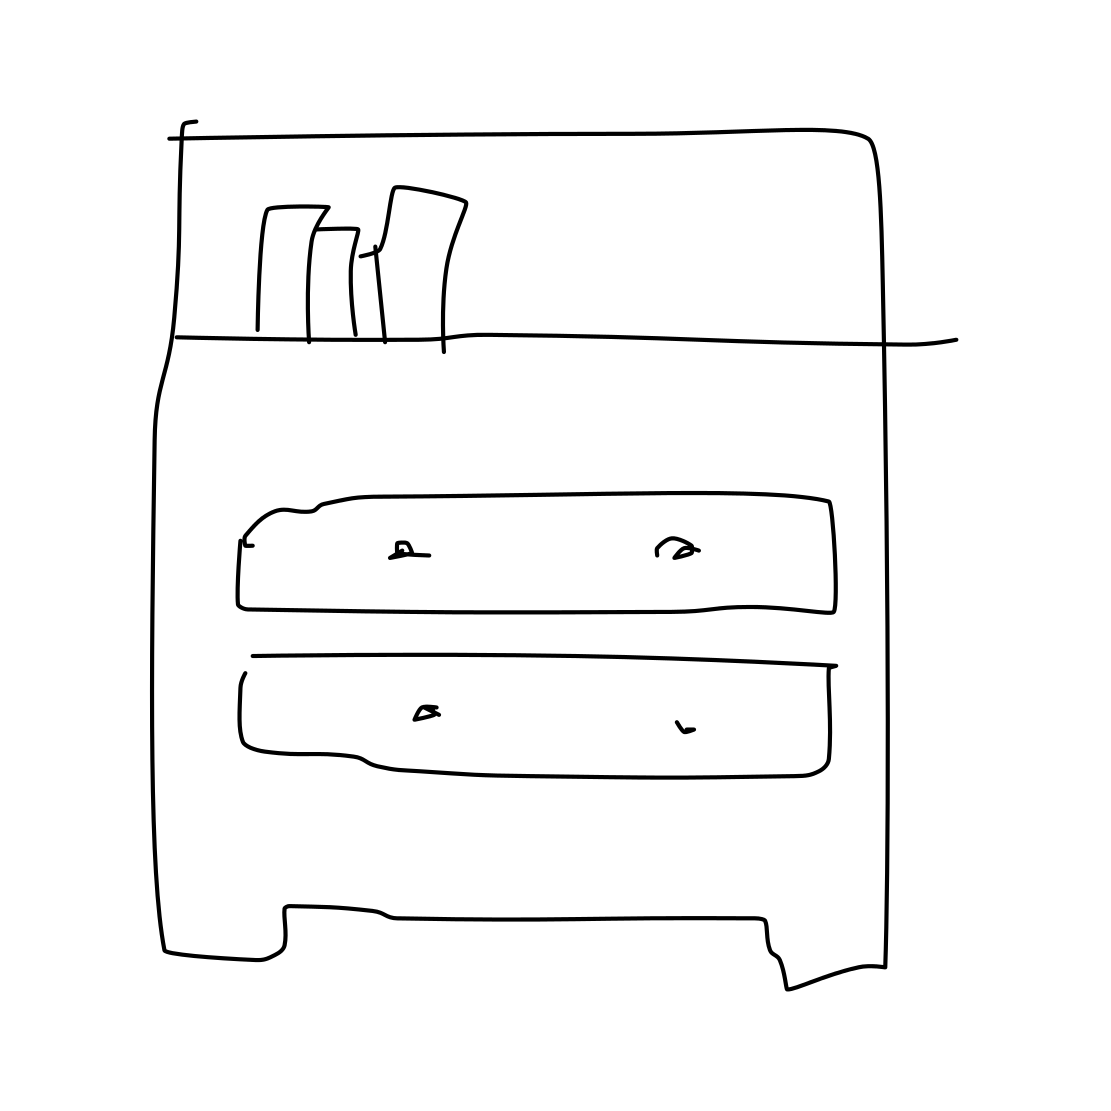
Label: cabinet